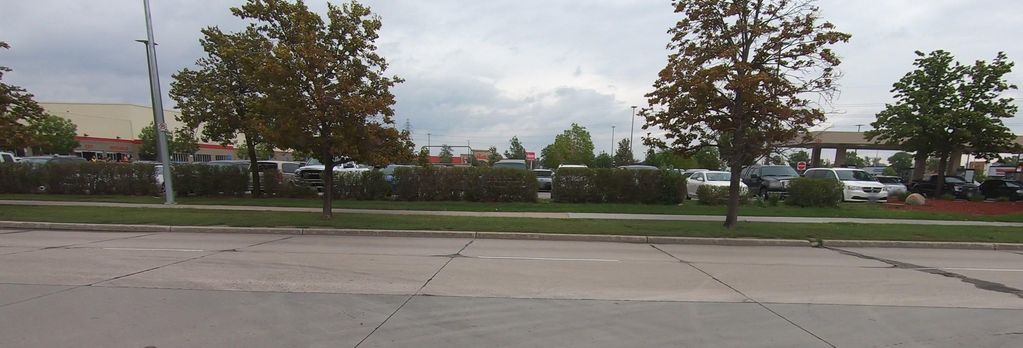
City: winnipeg